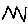
Label: zigzag